Current action and preconditions to check: trajectory_clear

Your task: For each precondition in the list above, predict whether it will hold at this action.

Consider the current scene as observed from the mobile robot's camera, and analyze the predicted future states of all dynamic agents (e.g., people, animals, vehicles, or any moving entities) within the NEXT SECOND.

IMPORTANT: Only answer "very likely" if you are absolutely certain—based on strong, clear evidence—that a dynamic agent will violate the precondition in the predicted future state. Do NOT answer "very likely" for unlikely, ambiguous, or low-probability risks.

Ask yourself for each precondition: Is there a high probability, with clear and convincing evidence, that the predicted future states of any dynamic agent will interfere with the predicted future state of the currently executing action within the NEXT SECOND, causing that precondition to fail?

Assess the risk level based on these predictions. Use "likely" or "very likely" if motions create a clear risk of interference.

Use "neutral" or "improbable" if agents are nearby but their predicted paths are clearly diverging or non-conflicting.

Failure Risk Categories: "very improbable", "improbable", "neutral", "likely", "very likely"

Answer Format: Output ONLY the probability_of_failure value from these categories: "very improbable", "improbable", "neutral", "likely", "very likely"

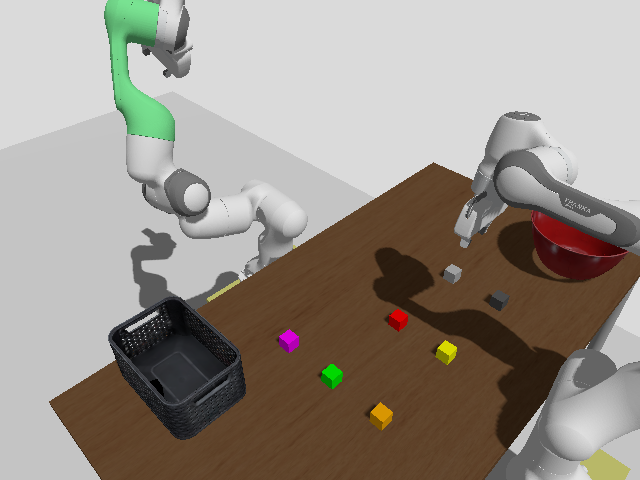

Answer: very improbable